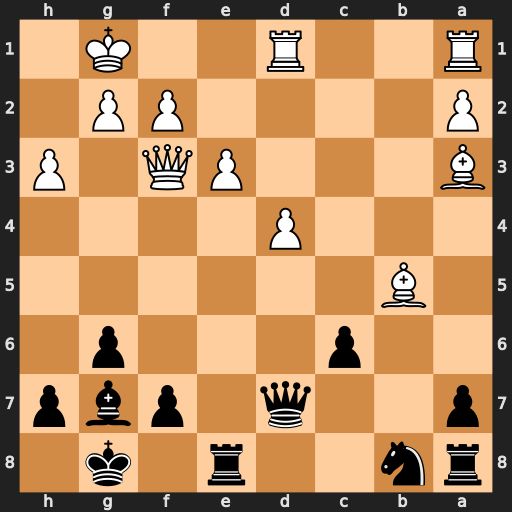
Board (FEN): rn2r1k1/p2q1pbp/2p3p1/1B6/3P4/B3PQ1P/P4PP1/R2R2K1
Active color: b
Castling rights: -
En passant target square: -
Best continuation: cxb5 Rac1 Na6